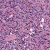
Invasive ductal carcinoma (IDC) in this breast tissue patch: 1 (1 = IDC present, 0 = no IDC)